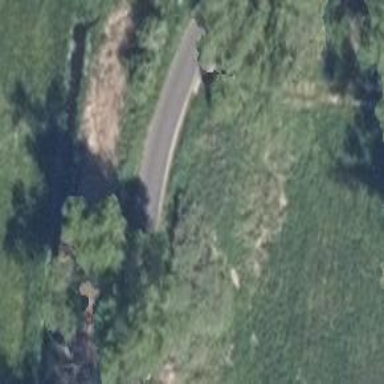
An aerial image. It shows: Unclassified road with asphalt surface. This road is suitable for bicycles and has high-quality grade1 tracktype.